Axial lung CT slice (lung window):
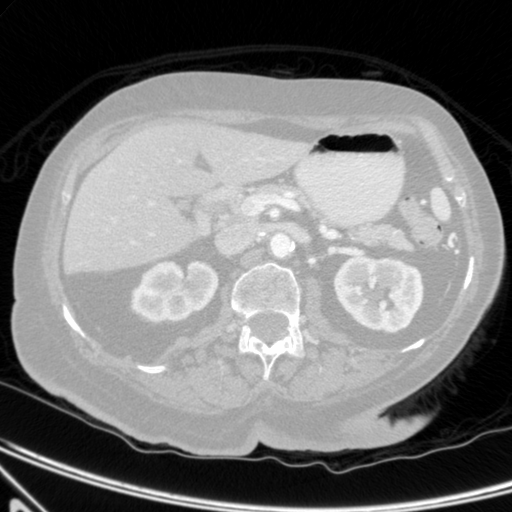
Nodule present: no